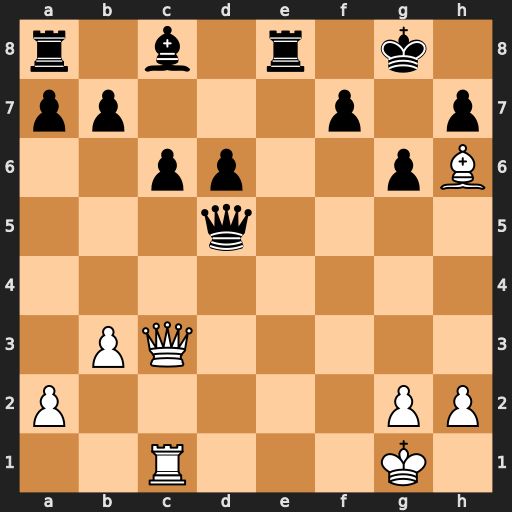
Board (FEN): r1b1r1k1/pp3p1p/2pp2pB/3q4/8/1PQ5/P5PP/2R3K1
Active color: w
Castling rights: -
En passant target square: -
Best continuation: Qg7#